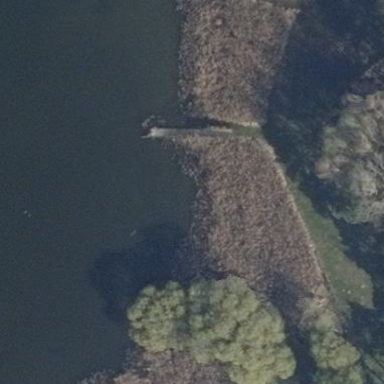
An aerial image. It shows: Reedbed in wetland area.